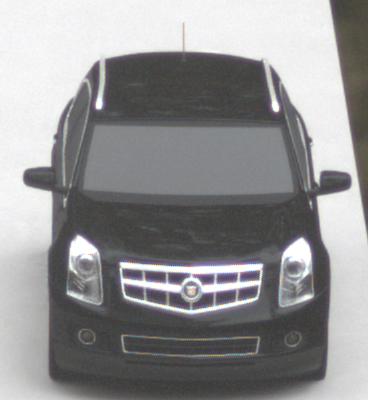
Make: Cadillac
Model: SRX 3.0 V6
Detailed model: SRX (II)
Model produced from: 2010/12
Model produced until: 2012/01
Doors: 5
Color: black
Road condition: dry road
Daytime: morning or afternoon
Contrast: low contrast